Field crop: maize
Growth stage: 2
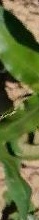
Species: maize